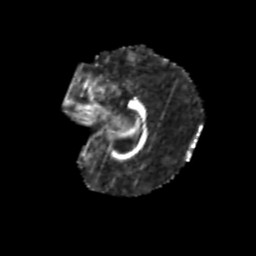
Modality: FA
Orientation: sagittal
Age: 5
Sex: female
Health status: healthy